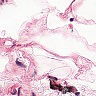
Metastatic tissue present: no